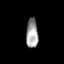
Tissue: prostate
Cell type: T cells
Senescence score: 0.7113
Nuclear area (px): 342
Mean DAPI intensity: 159.728